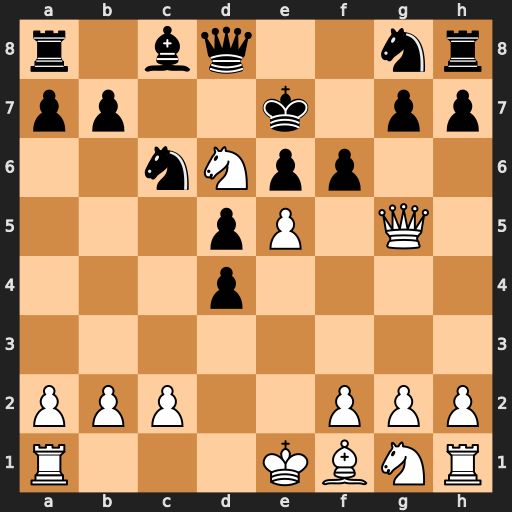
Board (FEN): r1bq2nr/pp2k1pp/2nNpp2/3pP1Q1/3p4/8/PPP2PPP/R3KBNR
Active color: w
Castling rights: KQ
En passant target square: -
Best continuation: Qxg7#